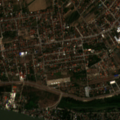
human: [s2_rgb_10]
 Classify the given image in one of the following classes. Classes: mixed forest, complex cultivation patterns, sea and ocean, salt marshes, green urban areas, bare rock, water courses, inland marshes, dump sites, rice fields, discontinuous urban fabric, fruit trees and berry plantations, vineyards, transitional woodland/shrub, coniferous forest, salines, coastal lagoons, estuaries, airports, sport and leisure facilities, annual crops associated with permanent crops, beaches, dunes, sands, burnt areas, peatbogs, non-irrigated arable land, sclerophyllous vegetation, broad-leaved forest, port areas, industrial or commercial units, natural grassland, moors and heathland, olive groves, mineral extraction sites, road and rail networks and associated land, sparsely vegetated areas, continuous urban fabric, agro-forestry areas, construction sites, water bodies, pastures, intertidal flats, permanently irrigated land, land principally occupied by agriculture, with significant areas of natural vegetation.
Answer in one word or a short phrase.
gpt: discontinuous urban fabric, water courses